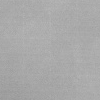
Atmospheric dust classification: dusty